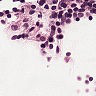
Metastatic tissue present: no